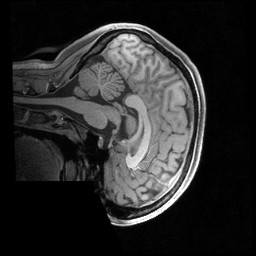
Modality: T1w
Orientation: sagittal
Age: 19
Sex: female
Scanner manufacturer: siemens
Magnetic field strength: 3 T
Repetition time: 2.4 s
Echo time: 0.00231 s